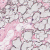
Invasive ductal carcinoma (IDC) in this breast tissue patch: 0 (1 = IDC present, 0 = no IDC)